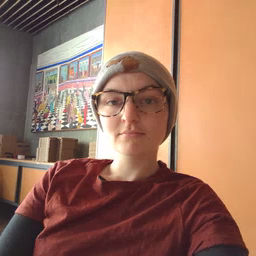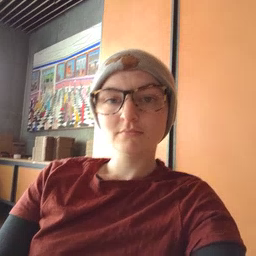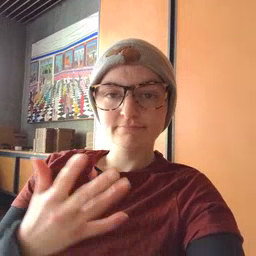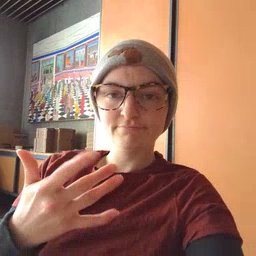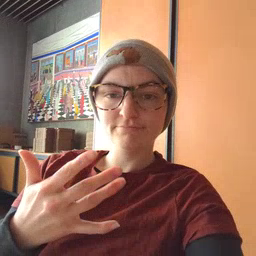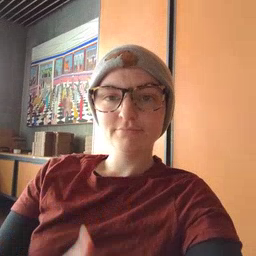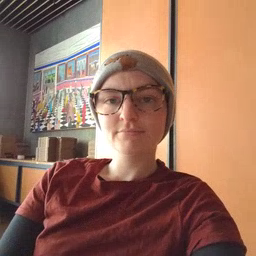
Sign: finger